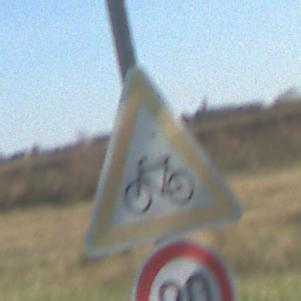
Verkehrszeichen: RadverkehrRechts
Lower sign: Geschwindigkeit80
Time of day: MorningAfternoon
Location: Outdoor (Nature)
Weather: Clear
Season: Autumn
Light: Natural